Question: I've created a toggle that I want to work in the following way:

Basically, the user will hover over "All runs" and the toggle will appear in place of the word "All". The user can then switch it to "Last N", enter a value, then mouse off and see their adjustment.
I have the toggle built and it's showing on hover, but I have two problems:
- It's displaying inline, but still showing the word "All"...I'm not sure how to make this not display.- I can't use the toggle because it disappears when I try to click it because of a gap.
<URL>
Per the comments below, I had to add a wrapper div to capture the mouseover.
'''
<div class='wrapper'>
<div class='runType'>All </div>
<div class='toggle'>
<div class='all active'>All</div>
<div class='last'>Last <input class='in' type='text' size='1' placeholder='N' /></div>
</div>
<div class='runs'>runs</div>
</div>
'''
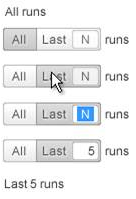
Answer: You need to wrap the entire thing in a div and then attack the mouseover to the wrapper, also add the hide commands to hide the "All" word:
'''
<div id='wrapper'>
<div class='allText'>All </div>
<div class='toggle'>
<div class='all active'>All</div>
<div class='last'>Last <input class='in' type='text' size='1' placeholder='N' /> </div>
</div>
<div class='runs'>runs</div>
</div>
'''
JS:
'''
$('#wrapper').mouseover(function() {
$('.toggle').css('display','inline');
$('.allText').hide();
}).mouseleave(function() {
$('.toggle').hide();
$('.allText').show()
});
'''
here's the fiddle:
<URL>